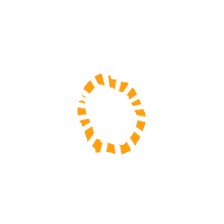
Shape: circle